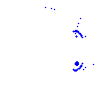
Particle: pion